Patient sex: M
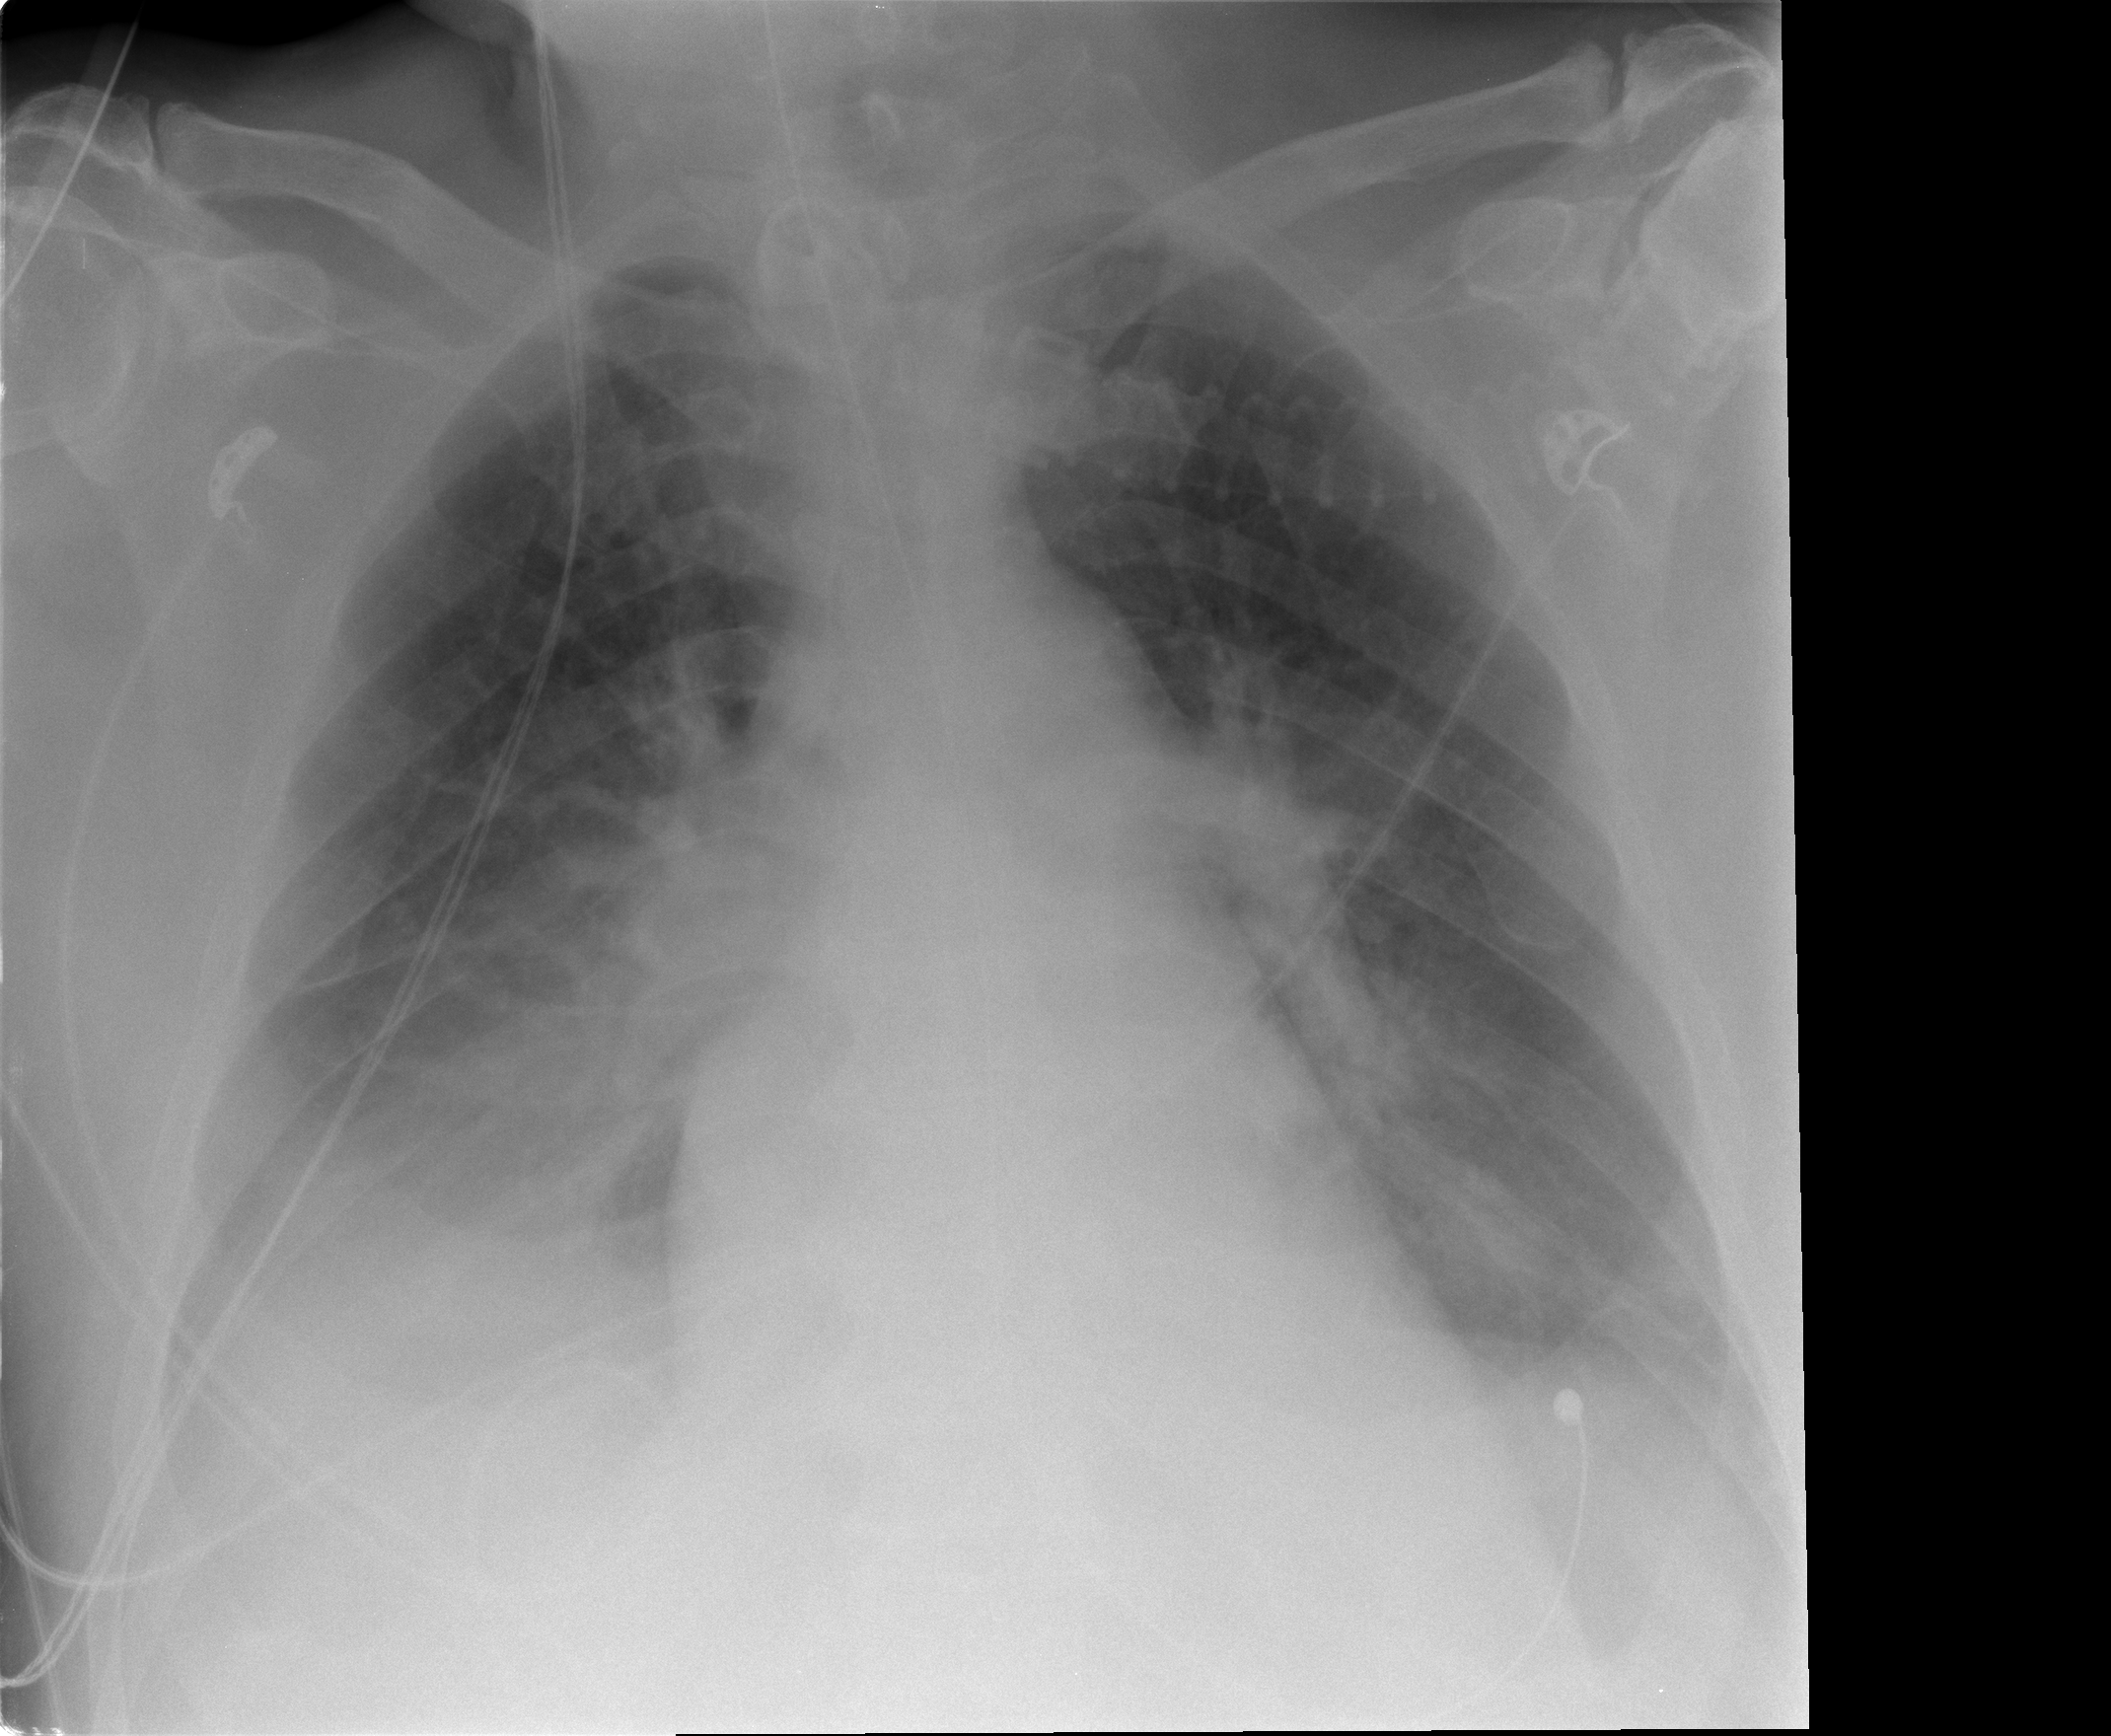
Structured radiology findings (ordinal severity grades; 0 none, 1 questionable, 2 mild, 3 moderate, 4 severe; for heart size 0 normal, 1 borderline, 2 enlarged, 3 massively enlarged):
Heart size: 0
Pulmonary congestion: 3
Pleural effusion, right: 3
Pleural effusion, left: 2
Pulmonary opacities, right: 2
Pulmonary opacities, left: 1
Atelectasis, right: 2
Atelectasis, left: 2